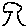
Label: tree